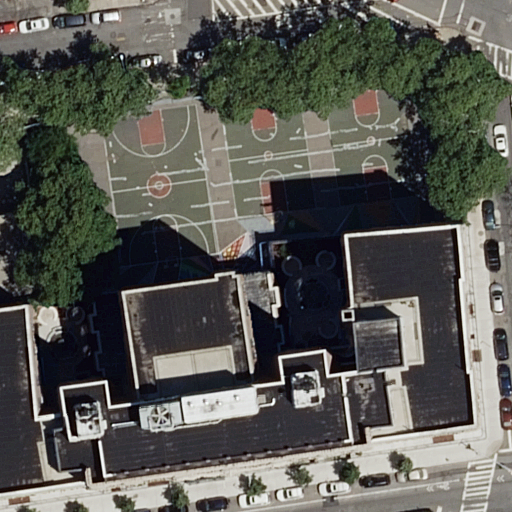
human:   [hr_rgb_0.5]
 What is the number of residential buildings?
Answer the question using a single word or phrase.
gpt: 1

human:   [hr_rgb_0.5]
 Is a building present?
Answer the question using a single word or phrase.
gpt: yes

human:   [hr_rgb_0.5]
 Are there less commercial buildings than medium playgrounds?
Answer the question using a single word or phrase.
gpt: no

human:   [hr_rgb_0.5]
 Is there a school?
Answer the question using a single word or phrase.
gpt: yes

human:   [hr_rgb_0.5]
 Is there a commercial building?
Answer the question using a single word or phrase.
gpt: no

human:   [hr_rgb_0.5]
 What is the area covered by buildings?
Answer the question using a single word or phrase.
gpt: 2981m2

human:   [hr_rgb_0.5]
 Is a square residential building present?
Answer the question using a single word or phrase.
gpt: no

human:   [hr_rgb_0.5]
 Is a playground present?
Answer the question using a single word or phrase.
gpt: yes

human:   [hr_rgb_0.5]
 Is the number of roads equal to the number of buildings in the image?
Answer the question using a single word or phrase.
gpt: no

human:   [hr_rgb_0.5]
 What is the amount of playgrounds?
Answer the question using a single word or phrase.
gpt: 1

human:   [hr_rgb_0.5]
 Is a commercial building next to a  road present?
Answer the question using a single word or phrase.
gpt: no

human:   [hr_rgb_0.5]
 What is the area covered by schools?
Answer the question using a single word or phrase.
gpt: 4202m2

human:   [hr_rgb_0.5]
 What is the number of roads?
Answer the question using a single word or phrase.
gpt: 7

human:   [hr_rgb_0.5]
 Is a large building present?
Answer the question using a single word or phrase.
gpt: yes

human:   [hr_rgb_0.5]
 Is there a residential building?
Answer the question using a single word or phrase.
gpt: yes

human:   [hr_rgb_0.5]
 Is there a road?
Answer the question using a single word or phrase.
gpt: yes

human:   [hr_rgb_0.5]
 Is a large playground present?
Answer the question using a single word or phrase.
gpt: yes

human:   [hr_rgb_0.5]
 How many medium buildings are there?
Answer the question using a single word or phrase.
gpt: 0

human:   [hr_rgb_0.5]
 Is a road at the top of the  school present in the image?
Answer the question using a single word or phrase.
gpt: yes

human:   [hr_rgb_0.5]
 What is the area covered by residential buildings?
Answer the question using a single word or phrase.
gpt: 2981m2

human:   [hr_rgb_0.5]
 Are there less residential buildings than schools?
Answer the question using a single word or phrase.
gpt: no

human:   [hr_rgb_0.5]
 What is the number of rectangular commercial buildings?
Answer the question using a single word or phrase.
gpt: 0

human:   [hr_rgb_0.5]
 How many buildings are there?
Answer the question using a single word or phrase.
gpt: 1

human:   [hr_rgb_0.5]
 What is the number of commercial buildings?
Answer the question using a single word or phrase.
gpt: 0

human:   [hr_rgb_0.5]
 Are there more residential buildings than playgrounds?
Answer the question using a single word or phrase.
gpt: no

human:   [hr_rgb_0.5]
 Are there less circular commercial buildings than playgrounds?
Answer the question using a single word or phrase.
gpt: yes

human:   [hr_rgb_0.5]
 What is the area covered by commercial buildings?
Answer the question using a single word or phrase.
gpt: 0m2

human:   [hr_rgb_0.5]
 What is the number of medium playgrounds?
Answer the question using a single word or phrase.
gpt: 0

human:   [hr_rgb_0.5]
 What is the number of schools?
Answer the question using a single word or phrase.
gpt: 1

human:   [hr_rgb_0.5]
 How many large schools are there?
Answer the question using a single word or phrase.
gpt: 1

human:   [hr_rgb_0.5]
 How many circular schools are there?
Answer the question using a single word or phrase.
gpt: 0

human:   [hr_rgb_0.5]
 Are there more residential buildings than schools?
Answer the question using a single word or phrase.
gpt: no

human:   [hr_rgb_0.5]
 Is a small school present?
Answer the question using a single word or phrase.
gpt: no

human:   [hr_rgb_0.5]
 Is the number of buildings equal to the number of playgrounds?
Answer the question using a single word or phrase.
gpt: yes

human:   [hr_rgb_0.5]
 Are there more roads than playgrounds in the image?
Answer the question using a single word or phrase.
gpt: yes

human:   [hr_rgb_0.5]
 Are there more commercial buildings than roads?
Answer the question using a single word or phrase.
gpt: no

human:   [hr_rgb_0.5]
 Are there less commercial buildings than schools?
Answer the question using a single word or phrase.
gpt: yes

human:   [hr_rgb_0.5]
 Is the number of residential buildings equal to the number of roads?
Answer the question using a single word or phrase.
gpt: no

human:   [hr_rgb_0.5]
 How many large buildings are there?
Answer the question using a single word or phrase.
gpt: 1

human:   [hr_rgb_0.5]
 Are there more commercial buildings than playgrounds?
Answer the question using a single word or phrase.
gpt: no

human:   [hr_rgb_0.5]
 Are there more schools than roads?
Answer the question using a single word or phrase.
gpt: no

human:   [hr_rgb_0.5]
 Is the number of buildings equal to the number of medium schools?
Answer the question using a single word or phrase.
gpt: no

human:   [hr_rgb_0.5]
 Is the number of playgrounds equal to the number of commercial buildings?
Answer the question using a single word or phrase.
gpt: no

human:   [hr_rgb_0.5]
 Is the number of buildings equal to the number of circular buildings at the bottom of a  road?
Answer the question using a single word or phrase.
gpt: no

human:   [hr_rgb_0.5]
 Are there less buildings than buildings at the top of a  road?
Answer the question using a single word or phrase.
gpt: no

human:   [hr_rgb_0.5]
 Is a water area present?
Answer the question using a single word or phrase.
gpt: no

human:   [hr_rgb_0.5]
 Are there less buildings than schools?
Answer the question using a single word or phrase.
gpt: no

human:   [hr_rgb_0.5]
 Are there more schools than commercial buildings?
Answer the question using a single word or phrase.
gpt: yes

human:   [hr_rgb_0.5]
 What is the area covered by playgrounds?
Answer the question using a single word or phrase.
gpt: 2758m2

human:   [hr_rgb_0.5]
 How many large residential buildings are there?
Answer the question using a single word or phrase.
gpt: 1

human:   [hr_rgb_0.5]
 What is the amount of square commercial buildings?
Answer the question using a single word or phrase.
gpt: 0

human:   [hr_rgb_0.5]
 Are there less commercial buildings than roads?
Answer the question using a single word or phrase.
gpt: yes

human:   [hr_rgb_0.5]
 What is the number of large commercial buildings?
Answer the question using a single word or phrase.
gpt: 0

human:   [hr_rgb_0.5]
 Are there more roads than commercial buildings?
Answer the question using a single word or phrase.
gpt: yes

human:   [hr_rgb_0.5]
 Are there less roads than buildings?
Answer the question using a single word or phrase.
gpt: no

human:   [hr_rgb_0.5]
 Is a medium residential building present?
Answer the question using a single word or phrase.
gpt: no

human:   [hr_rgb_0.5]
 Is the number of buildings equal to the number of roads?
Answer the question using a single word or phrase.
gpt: no

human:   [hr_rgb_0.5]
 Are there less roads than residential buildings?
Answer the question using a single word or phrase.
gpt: no

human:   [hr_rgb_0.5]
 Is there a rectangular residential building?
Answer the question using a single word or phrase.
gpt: no

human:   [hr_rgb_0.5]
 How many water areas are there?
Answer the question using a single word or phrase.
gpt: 0

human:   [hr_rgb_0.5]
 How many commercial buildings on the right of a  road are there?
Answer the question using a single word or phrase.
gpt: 0

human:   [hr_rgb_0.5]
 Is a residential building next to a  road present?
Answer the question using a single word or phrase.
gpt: yes

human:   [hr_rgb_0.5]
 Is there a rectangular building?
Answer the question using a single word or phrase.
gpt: no

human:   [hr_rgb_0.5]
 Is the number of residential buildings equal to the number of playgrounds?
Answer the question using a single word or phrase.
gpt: yes